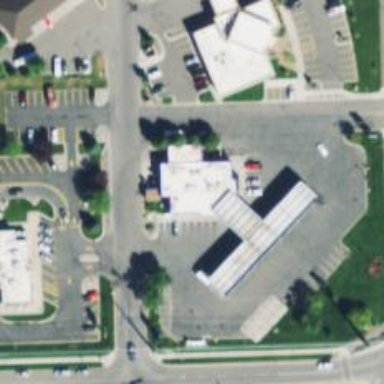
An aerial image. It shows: Convenience shop.